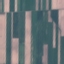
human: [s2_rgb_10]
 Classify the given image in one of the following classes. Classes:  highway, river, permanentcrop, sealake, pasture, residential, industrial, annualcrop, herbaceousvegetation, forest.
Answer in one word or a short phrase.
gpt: AnnualCrop